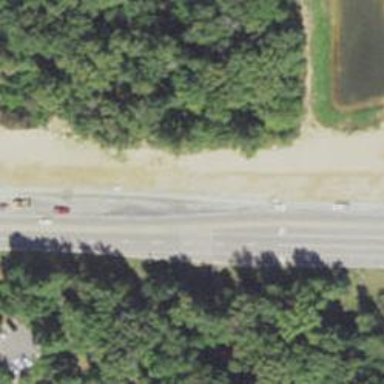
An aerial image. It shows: Tertiary road.